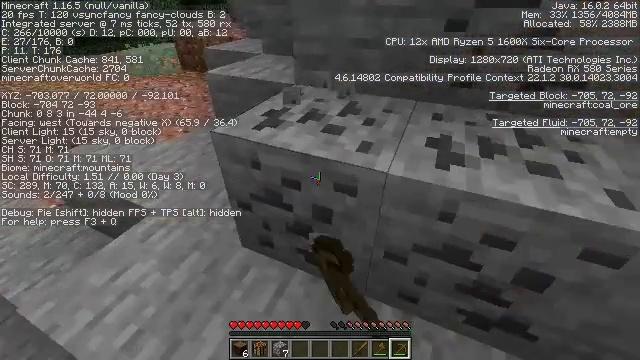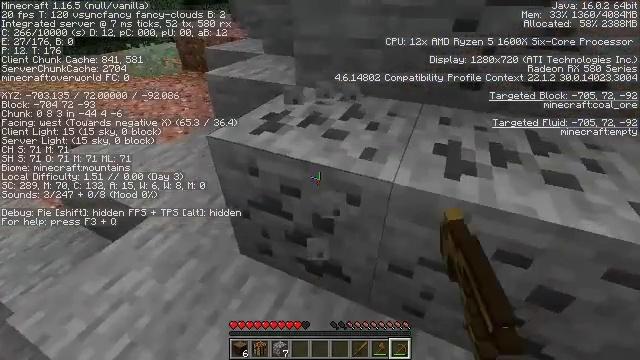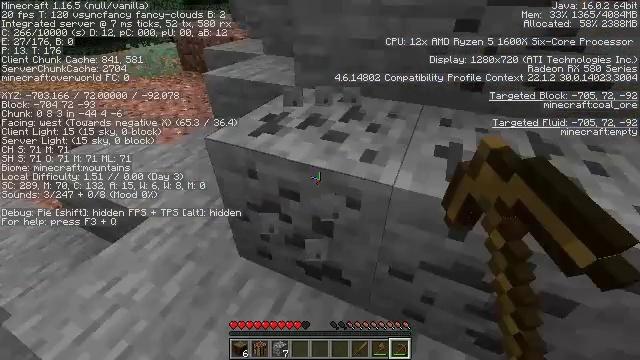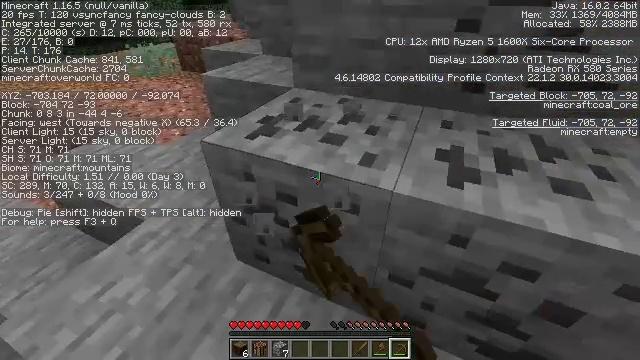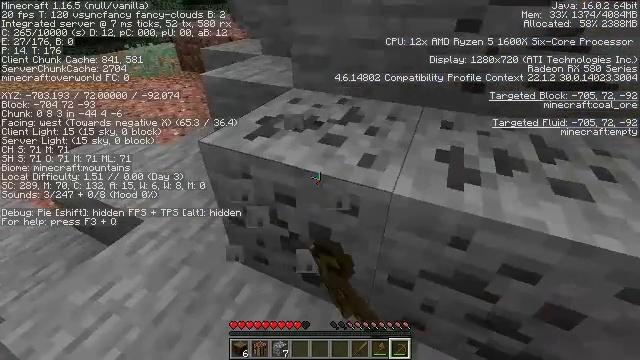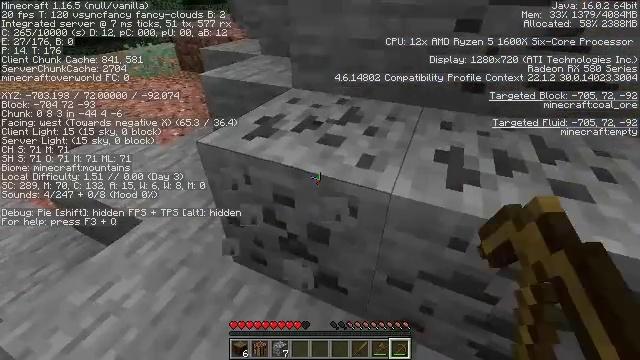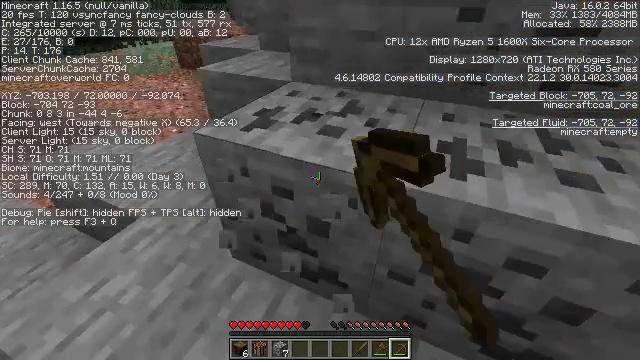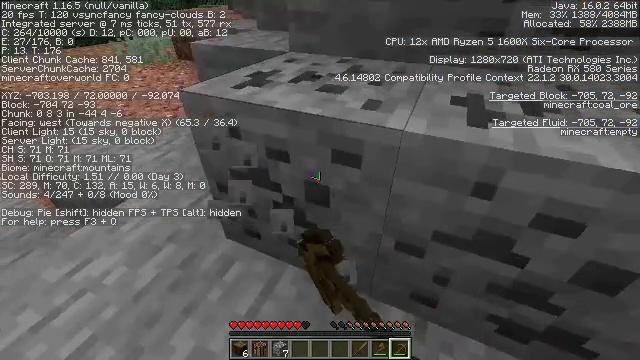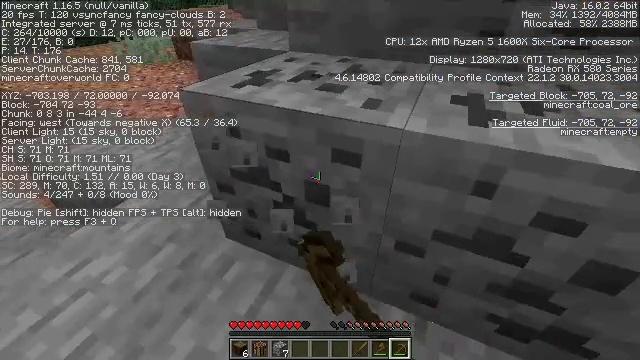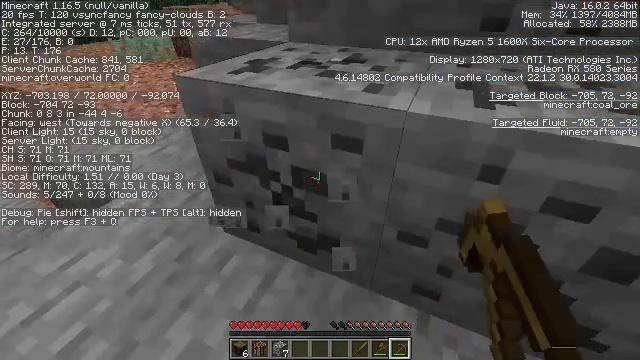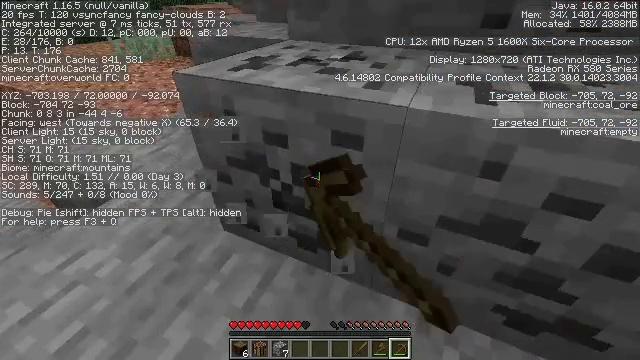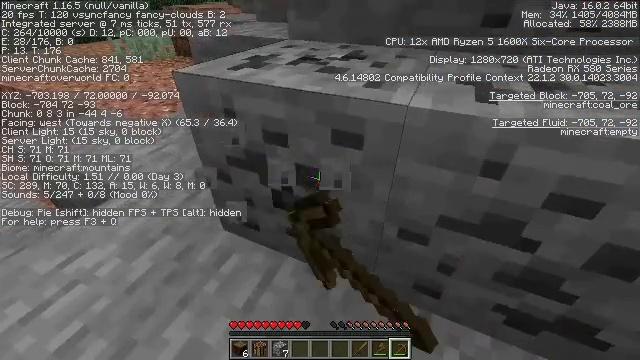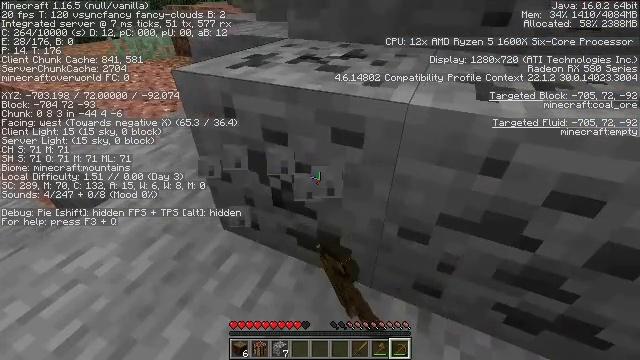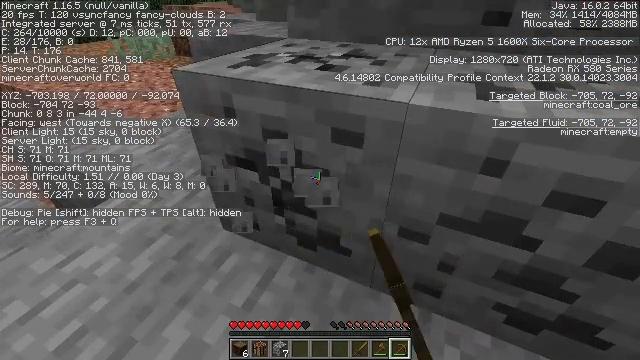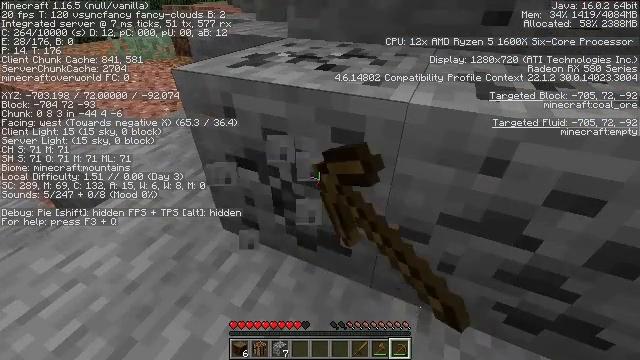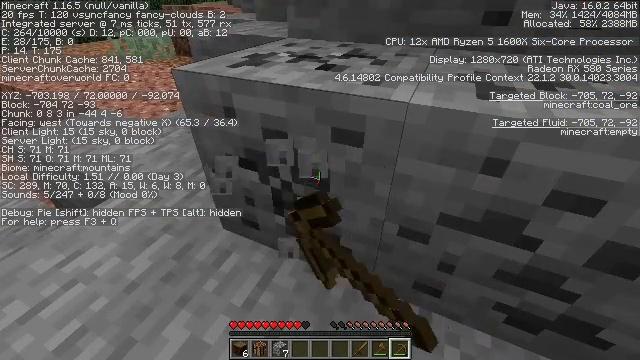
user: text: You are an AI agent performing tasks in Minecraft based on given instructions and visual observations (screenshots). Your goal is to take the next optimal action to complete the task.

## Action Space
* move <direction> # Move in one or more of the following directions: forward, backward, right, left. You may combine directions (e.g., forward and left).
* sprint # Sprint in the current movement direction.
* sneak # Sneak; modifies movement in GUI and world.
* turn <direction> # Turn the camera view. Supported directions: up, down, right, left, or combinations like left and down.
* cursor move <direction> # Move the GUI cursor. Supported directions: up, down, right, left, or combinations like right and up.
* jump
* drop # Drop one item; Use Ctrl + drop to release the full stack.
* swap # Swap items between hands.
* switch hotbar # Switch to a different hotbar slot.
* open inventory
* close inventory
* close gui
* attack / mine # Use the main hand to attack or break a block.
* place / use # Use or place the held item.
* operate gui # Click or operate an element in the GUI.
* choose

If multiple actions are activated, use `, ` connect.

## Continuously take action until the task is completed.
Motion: motion action
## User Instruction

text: Collect coal by mining the ore.
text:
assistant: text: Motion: attack / mine
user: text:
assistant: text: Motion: attack / mine
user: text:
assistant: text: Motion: attack / mine
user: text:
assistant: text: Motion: attack / mine
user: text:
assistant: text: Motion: sneak, attack / mine
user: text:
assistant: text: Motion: sneak, attack / mine
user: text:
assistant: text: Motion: sneak, attack / mine
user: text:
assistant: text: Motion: sneak, attack / mine
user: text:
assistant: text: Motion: sneak, attack / mine
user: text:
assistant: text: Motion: sneak, attack / mine
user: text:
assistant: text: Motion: sneak, attack / mine
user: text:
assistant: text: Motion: sneak, attack / mine
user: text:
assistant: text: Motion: sneak, attack / mine
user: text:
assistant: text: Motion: sneak, attack / mine
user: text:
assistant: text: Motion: sneak, attack / mine
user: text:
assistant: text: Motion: sneak, attack / mine
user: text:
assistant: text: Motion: sneak, attack / mine
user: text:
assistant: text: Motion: sneak, attack / mine
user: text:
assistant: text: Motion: sneak, attack / mine
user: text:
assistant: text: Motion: sneak, attack / mine
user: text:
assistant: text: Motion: sneak, attack / mine
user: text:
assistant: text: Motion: sneak, attack / mine
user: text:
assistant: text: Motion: sneak, attack / mine
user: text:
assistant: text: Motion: sneak, attack / mine
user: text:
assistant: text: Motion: sneak, attack / mine
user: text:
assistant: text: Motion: sneak, attack / mine
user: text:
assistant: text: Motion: sneak, attack / mine
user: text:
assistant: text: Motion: sneak, attack / mine
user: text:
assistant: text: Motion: sneak, attack / mine
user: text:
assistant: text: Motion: sneak, attack / mine